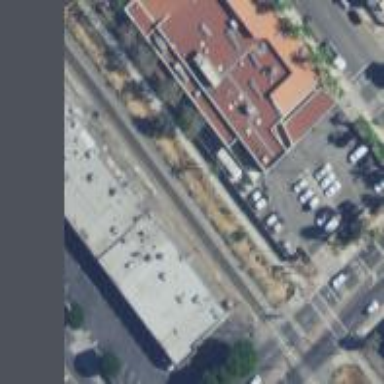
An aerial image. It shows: Commercial building.